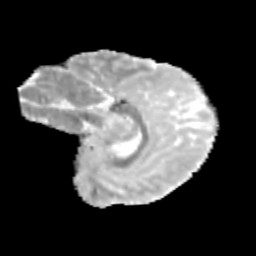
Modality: MD
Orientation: sagittal
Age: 9
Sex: female
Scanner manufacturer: siemens
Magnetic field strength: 3 T
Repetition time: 3.8 s
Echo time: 0.07 s